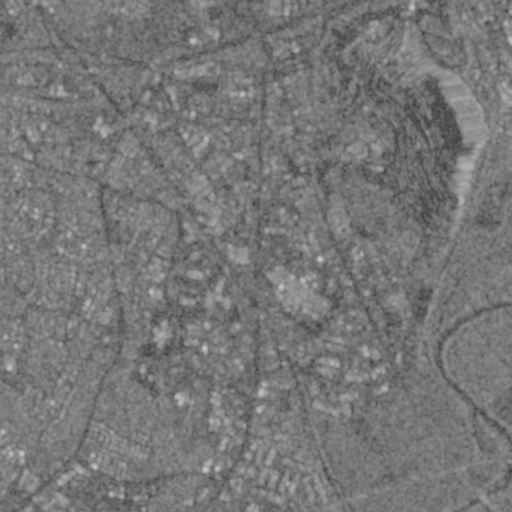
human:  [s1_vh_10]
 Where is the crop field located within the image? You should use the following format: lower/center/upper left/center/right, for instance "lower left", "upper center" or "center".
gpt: The crop field is located in the lower right of the image.
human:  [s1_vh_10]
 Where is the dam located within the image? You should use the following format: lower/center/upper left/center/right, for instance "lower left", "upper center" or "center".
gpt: The dam is located in the lower left of the image.
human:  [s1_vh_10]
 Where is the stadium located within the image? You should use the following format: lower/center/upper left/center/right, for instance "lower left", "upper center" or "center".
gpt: The stadium is located in the upper center of the image.
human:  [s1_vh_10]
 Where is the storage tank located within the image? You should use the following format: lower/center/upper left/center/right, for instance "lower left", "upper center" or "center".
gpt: The storage tank is located in the lower center of the image.
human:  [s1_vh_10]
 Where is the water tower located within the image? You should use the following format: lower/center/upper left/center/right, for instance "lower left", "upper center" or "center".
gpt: The water tower is located in the center of the image.
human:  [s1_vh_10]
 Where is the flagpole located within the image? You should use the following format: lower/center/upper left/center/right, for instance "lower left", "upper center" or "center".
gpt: The flagpole is located in the upper center of the image.
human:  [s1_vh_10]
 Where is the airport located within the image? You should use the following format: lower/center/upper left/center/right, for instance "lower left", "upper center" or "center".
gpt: There is no airport in the image.

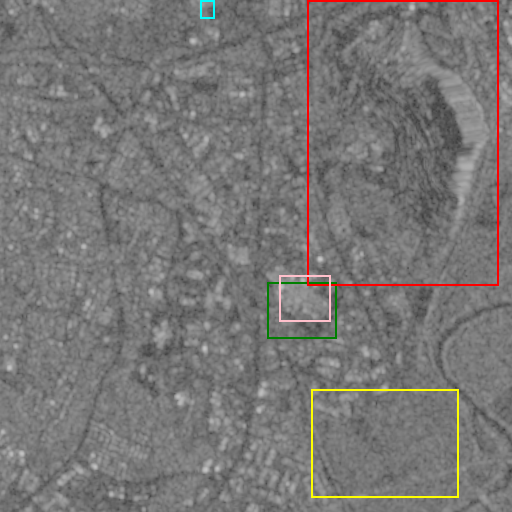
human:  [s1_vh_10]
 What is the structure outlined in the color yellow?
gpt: The structure outlined in yellow is a crop field.
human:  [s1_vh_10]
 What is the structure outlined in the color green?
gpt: The structure outlined in green is a parking lot.
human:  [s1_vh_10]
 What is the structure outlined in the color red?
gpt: The structure outlined in red is a quarry.
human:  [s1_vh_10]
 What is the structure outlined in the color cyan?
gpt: The structure outlined in cyan is a stadium.
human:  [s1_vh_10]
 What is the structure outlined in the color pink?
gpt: The structure outlined in pink is a building.
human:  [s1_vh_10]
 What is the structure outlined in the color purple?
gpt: There is no purple outline.